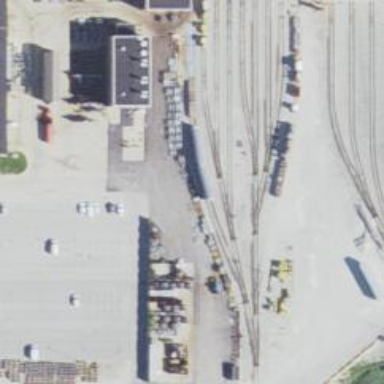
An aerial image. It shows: Electrified rail passing through service yard.